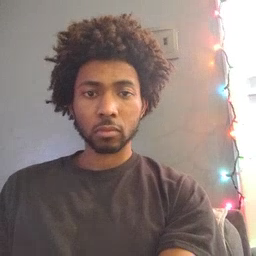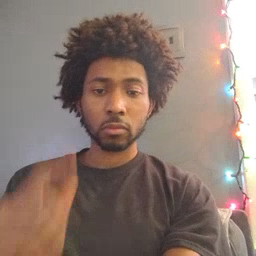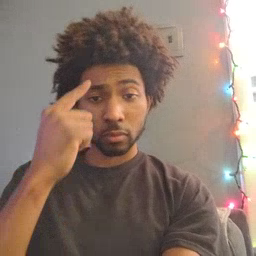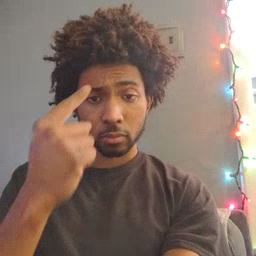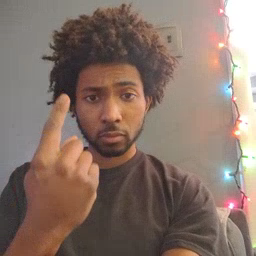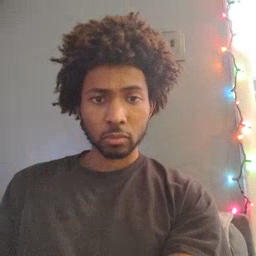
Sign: penny